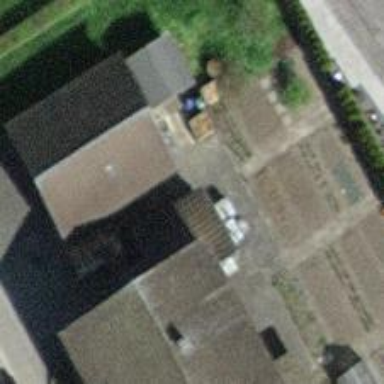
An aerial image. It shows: Garage.